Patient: sex F, age 26
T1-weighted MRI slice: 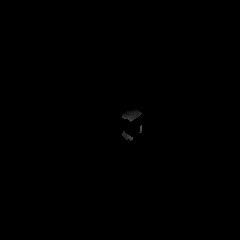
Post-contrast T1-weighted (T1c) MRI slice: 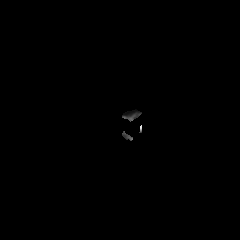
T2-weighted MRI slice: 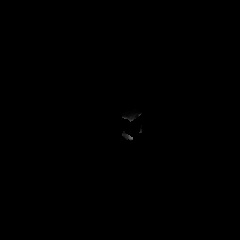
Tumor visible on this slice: no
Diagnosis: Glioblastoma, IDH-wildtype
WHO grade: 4